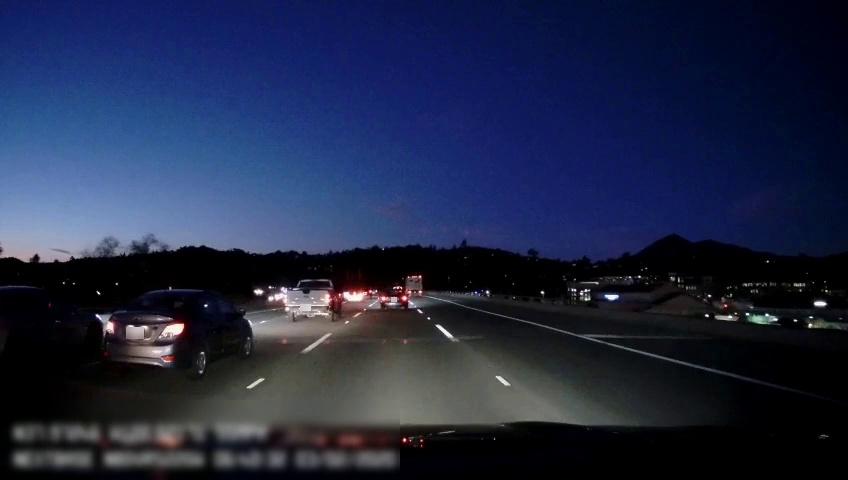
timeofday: Night
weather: Other
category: Drivable Space
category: Vehicles | Car
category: Vehicles | SUV
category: Vehicles | Car
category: Vehicles | Truck
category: Vehicles | Car
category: Vehicles | Truck
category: Vehicles | Car
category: Vehicles | SUV
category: Lanes | Alternate Lane
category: Lanes | Alternate Lane
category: Lanes | Current Lane
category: Lanes | Current Lane
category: Lanes | Alternate Lane